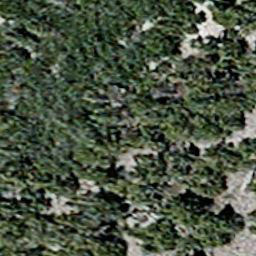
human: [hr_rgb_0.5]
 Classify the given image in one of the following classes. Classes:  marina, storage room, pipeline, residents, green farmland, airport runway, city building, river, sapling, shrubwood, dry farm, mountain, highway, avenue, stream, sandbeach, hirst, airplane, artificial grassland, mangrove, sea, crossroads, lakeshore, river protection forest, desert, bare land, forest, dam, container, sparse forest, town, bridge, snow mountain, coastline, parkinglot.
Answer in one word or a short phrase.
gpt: sparse forest